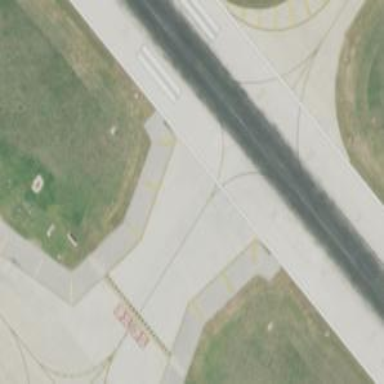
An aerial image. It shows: View of taxiway at the airport.